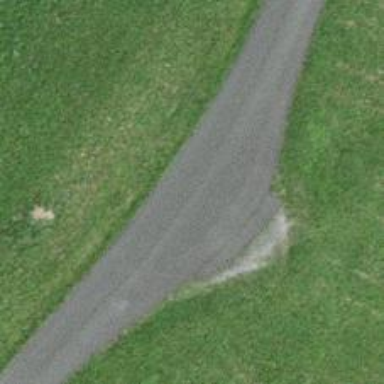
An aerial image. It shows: Passing place on the road.